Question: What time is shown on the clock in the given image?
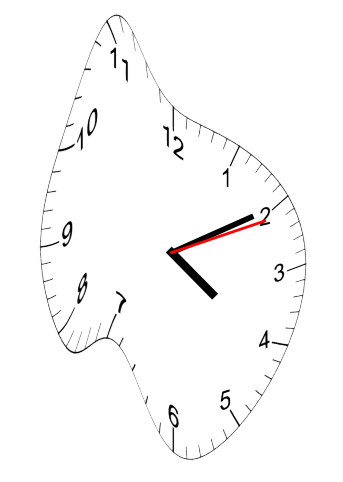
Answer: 04:10:11